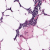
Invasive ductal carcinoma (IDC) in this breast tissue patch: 0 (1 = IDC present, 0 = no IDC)